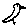
Label: bird